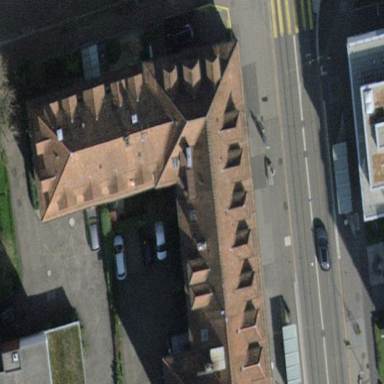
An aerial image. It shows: Tile-roofed apartment building.